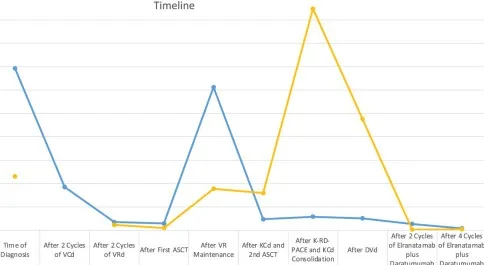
Timeline of patient treatment schema.
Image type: chart (chart)